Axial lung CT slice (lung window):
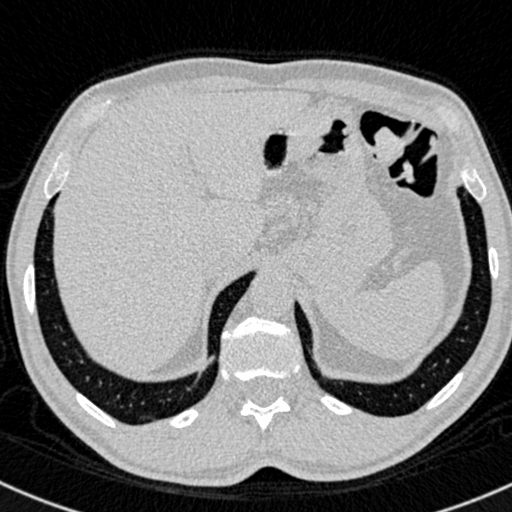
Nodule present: no